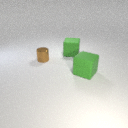
large green rubber cube to the left of large green rubber cube